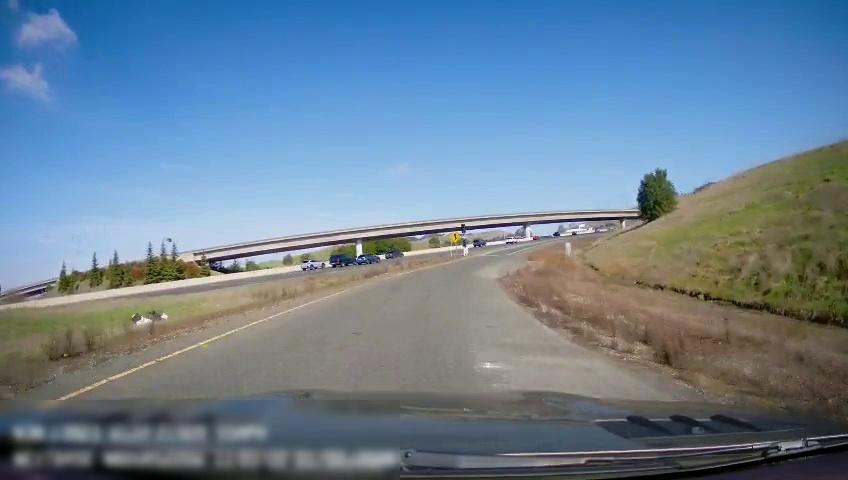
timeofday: Day
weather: Sunny
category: Drivable Space
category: Vehicles | Car
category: Vehicles | SUV
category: Vehicles | Car
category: Vehicles | Car
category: Vehicles | SUV
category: Vehicles | Car
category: Lanes | Current Lane
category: Lanes | Alternate Lane
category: Traffic | Lights
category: Traffic | Lights
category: Traffic | Signs